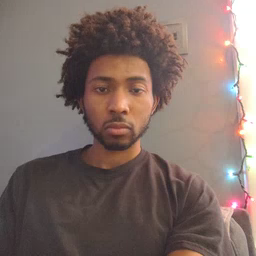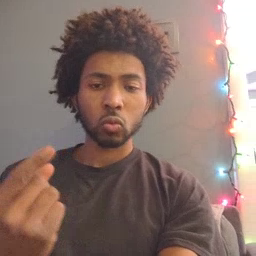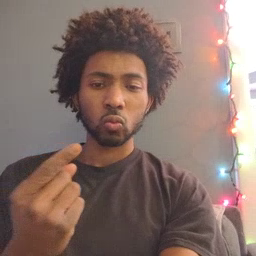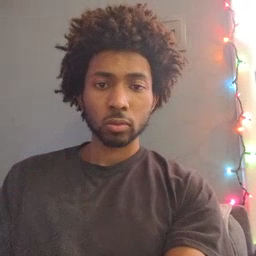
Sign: owie